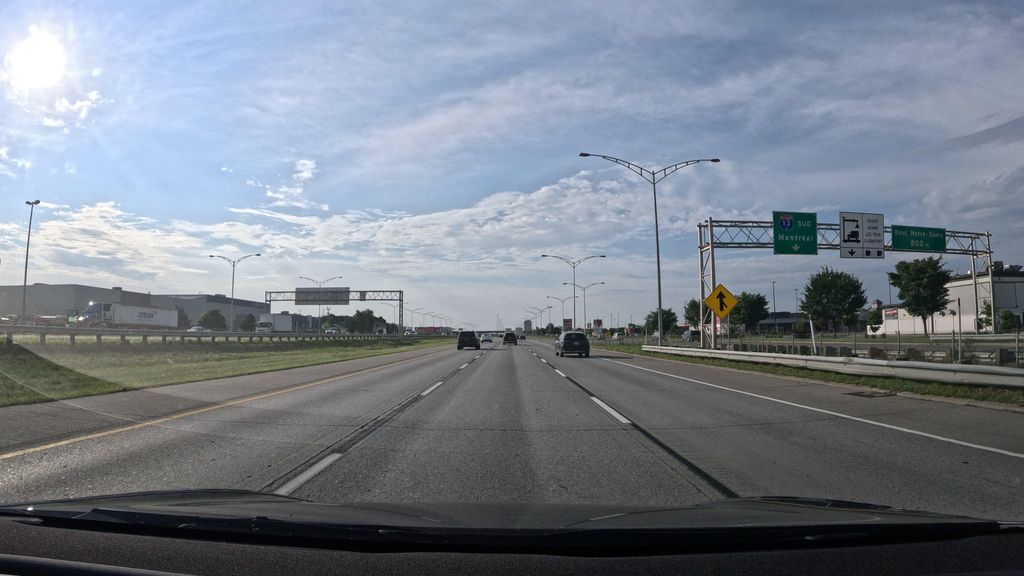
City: montreal